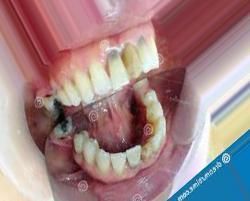
Condition: Tooth Discoloration